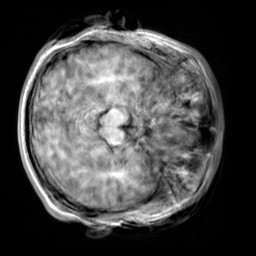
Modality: T1w
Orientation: axial
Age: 19
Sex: male
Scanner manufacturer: siemens
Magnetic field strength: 3 T
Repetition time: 2.3 s
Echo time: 0.00303 s